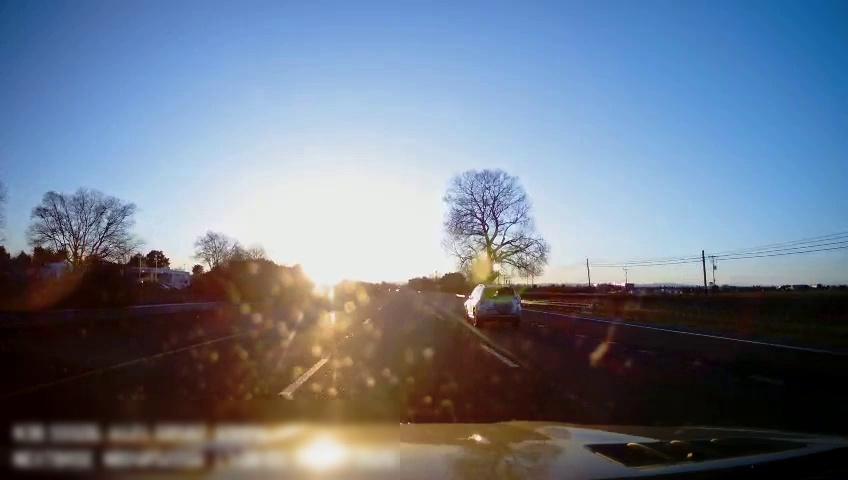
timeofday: Day
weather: Sunny
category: Drivable Space
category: Vehicles | SUV
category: Lanes | Alternate Lane
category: Lanes | Current Lane
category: Lanes | Current Lane
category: Lanes | Alternate Lane
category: Lanes | Alternate Lane